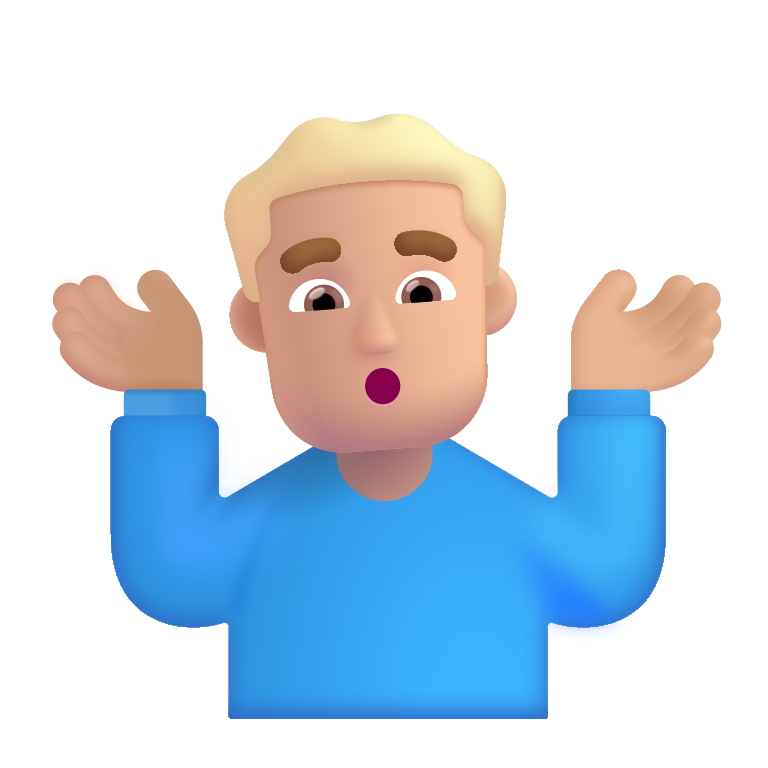
man shrugging color  light